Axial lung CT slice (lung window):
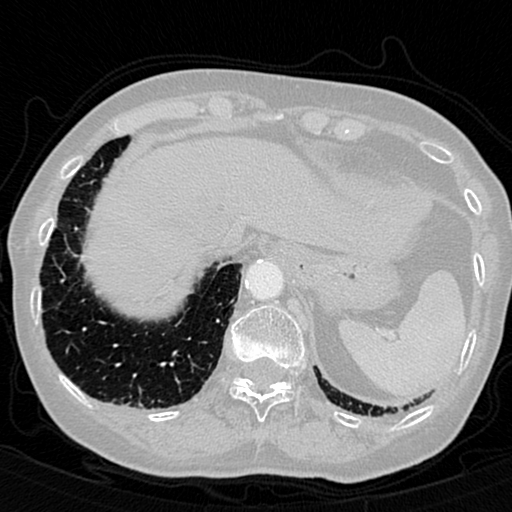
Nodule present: no